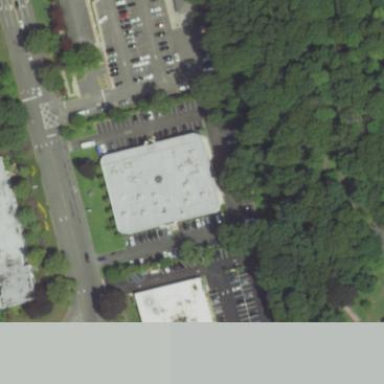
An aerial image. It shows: Commercial building.